Question: I have an element that's 60px tall that has other elements like an image and a couple of spans inside of it and I'm having trouble getting them to align vertically inside the 60px high element. Here's the mockup and CSS:
'''
<div class="member">
<img src="images/pic.png" alt="John Smiths's Profile Picture" class="pic">
<span class="name"><a href="">John Smith</a></span>
<span class="skills">PHP, MySQL, Javascript, C#, Java</span>
</div>
#sidebar .member {
height: 60px;
margin-bottom: 10px;
vertical-align: center;
}
#sidebar .member .name {
font-size: 15px;
font-weight: bold;
}
#sidebar .member .pic {
width: 50px;
height: 50px;
border-radius: 50%;
float: left;
margin-right: 10px;
}
#sidebar .member .skills {
display: block;
font-size: 12px;
overflow: hidden;
}
'''
I've put it up on jsfiddle: <URL>
As you can see, the elements within the '.member' element push to the top. I need them vertically aligned like so:

Already tried 'vertical-align: middle;' but with no luck.
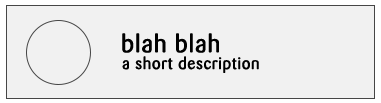
Answer: You can use 'vertical-align: middle' in td table layout only. So you have to add a div around the spans
'''
<div class="cell">
<span class="name"><a href="">John Smith</a></span>
<span class="skills">PHP, MySQL, Javascript, C#, Java</span>
</div>
'''
with this properties
'''
#sidebar .member .cell {
display: table-cell;
vertical-align: middle;
height: 50px;
}
'''
You can test it here: <URL>